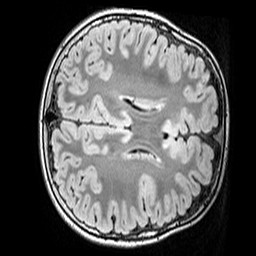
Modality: FLAIR
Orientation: axial
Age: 9
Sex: male
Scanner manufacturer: siemens
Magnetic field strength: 3 T
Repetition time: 5 s
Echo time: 0.388 s